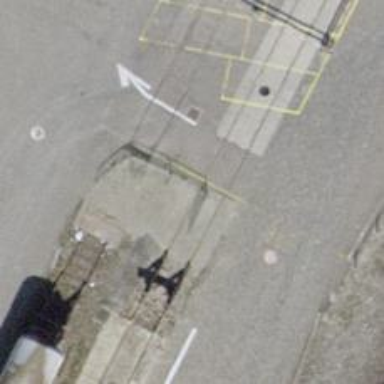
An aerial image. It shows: Railway buffer stop.